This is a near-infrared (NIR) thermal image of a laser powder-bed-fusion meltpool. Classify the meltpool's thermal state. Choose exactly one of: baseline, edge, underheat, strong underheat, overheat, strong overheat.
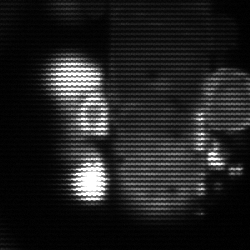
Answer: strong underheat